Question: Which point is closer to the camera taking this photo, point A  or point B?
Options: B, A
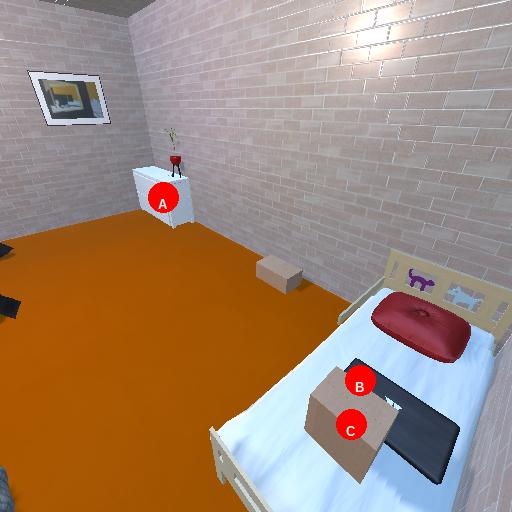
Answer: B